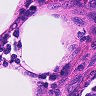
Metastatic tissue present: no